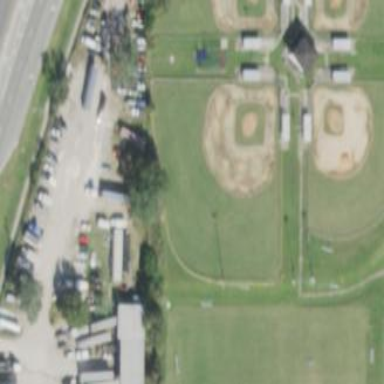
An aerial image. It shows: Baseball pitch for leisure land activities.